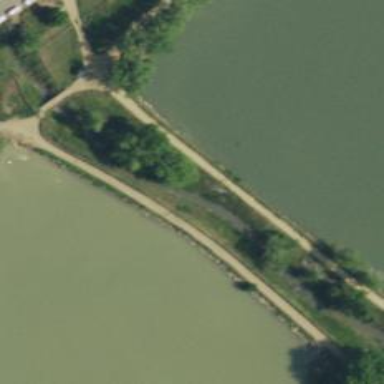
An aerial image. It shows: Footway with excellent trail visibility.